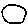
Label: moon